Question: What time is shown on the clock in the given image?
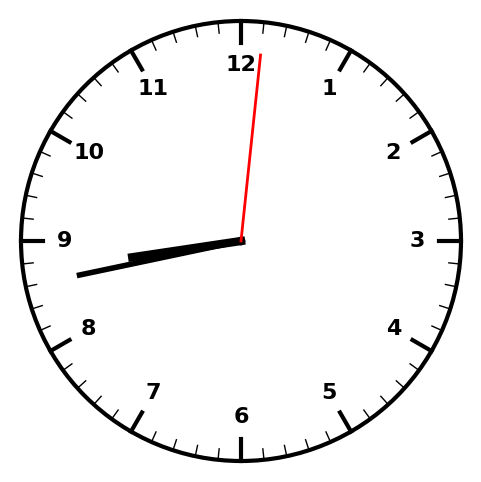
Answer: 08:43:01